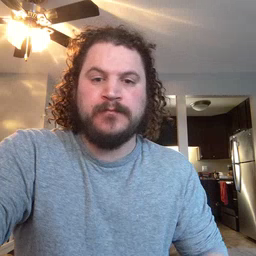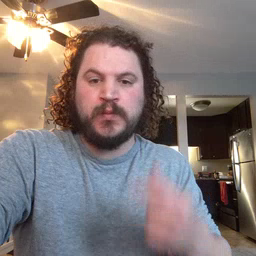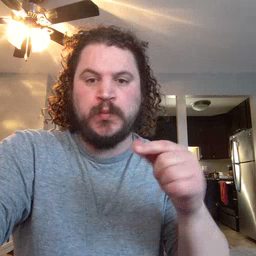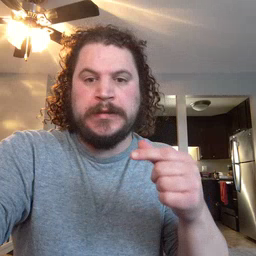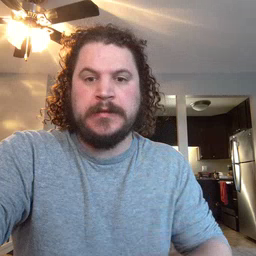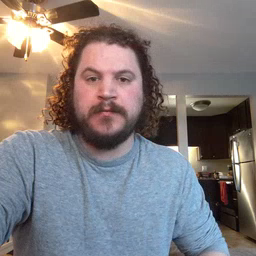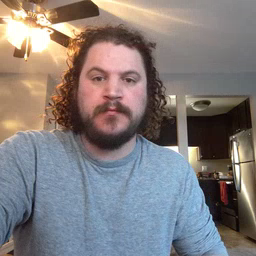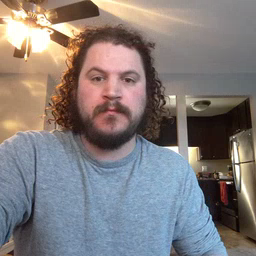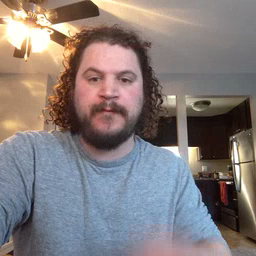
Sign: green